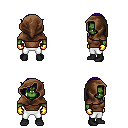
a pixel art fantasy rpg character, male body template, orc, green skin, brown sleeveless shirt, white pants, blue long bangs hairstyle, cloth hood, gold gloves, black shoes, four views (front, back, left, right), 2x2 character sprite sheet, small pixel art, hard edges, no anti-aliasing